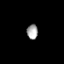
Tissue: prostate
Cell type: T cells
Senescence score: 0.3323
Nuclear area (px): 158
Mean DAPI intensity: 166.5